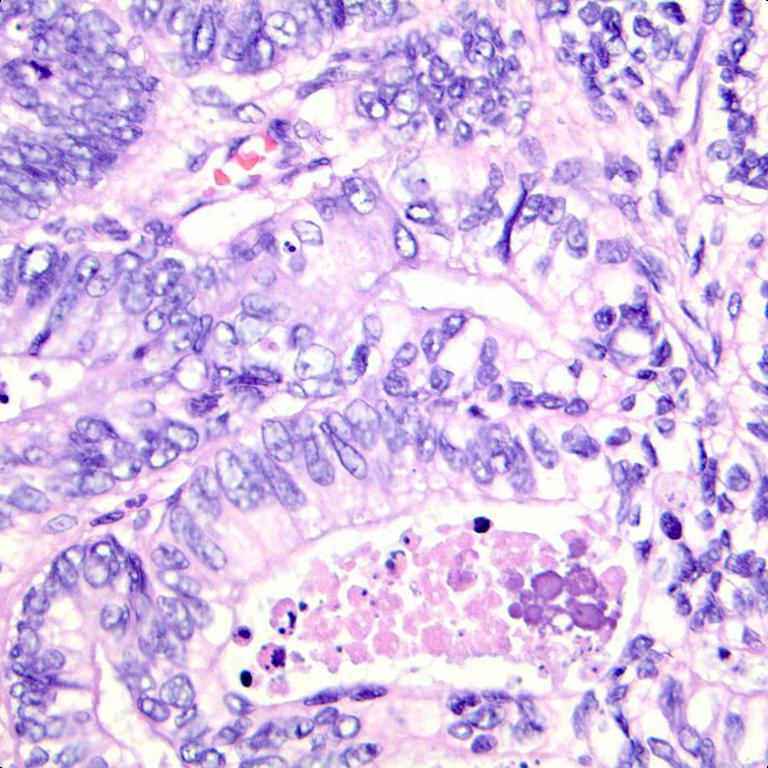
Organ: colon
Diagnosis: adenocarcinomas